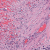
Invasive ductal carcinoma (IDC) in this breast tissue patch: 1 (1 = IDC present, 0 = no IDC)